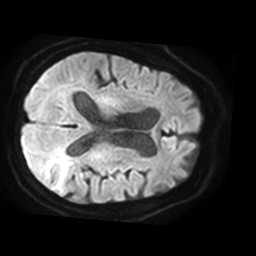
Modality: TRACE
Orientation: axial
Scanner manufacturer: philips
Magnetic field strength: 3 T
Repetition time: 5.026 s
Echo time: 0.0749 s